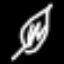
Label: leaf